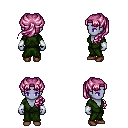
a pixel art fantasy rpg character, female body template, dark elf, purple skin, green robe, magenta pants, pink princess hairstyle, white cloth bracers, brown shoes, four views (front, back, left, right), 2x2 character sprite sheet, small pixel art, hard edges, no anti-aliasing